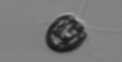
Label: Pyramimonas_morphotype1